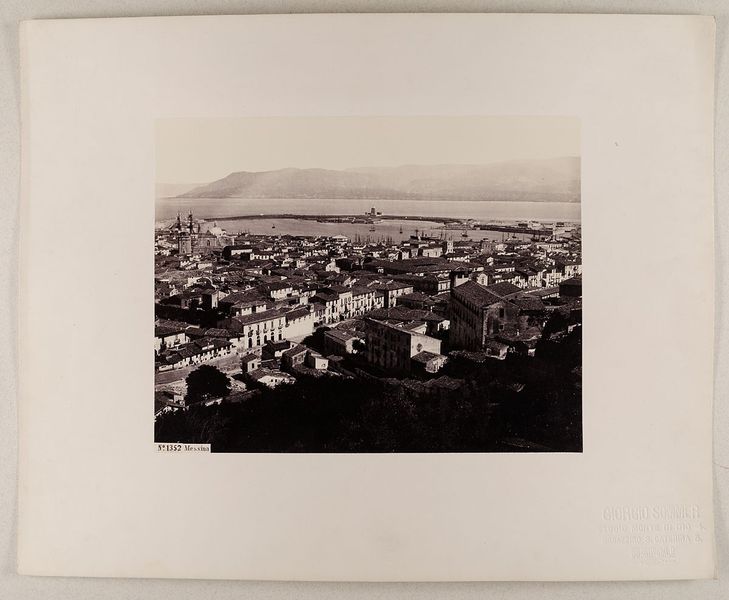
Titel: No. 1352 Messina
Künstler: Giorgio Sommer
Standort: Hamburg
Institution: Museum für Kunst und Gewerbe Hamburg
Schlagwörter: stadt, insel, ort, dorf, foto, fotografie, photographie, stadtansicht, photo, karton, sizilien, architekturfotografie, albumin, lichtbild, reisefotografie, alte stadtansicht, architekturphotographie, hallig, bildwerke, angewandte und bildende kunst, hessische systematik, alte ansicht, schwarzweißpositivverfahren, silbersalzverfahren, schwarzweißfotografie, küste, reisephotographie, albuminpapier